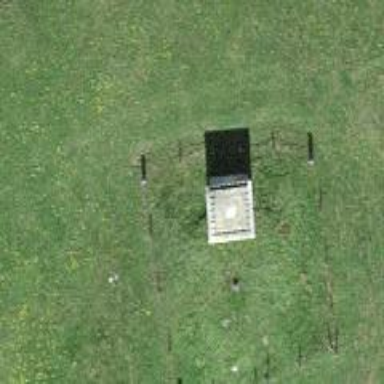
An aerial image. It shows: Wayside cross with historic significance.